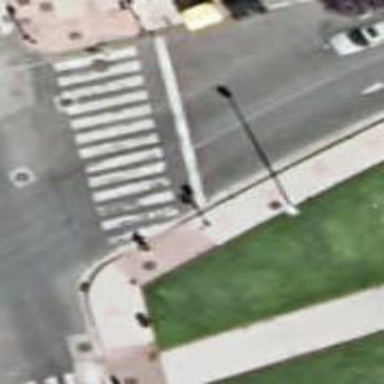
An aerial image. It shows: Road with traffic signals at the crossing.